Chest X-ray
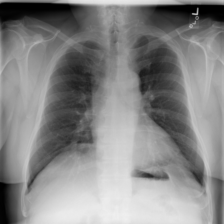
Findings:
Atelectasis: negative
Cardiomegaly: negative
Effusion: negative
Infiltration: negative
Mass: negative
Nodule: negative
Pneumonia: negative
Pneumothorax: negative
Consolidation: negative
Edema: negative
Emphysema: negative
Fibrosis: negative
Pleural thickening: negative
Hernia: negative